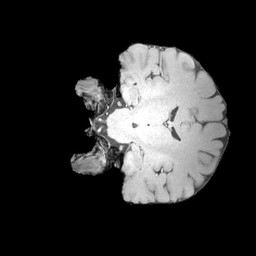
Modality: MP2RAGE
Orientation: coronal